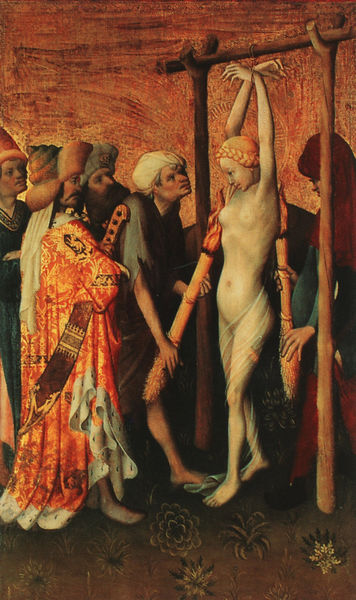
Titel: Das Martyrium der Hl. Barbara auf einem Schrein in acht Bildern
Standort: Herkunft: Hamburg (EU - D - HH)
Institution: Helsinki, Sinebrychoff Art Museum, The Finnish National Gallery
Schlagwörter: akt, feuer, gemälde, körper, nackt, menschen, brust, frau, holz, hüte, männer, blond, faru, kleidung, mantel, pflanzen, balken, hängen, flammen, schwert, säbel, herrscher, leid, dolch, mittelalter, heilige, aufgehängt, turban, fackel, fessel, fackeln, barbara, martyrium, märtyrerin, folter, gefesselt, verbrennen, quälen